Field crop: maize
Growth stage: 2
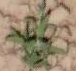
Species: atriplex